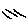
Label: line